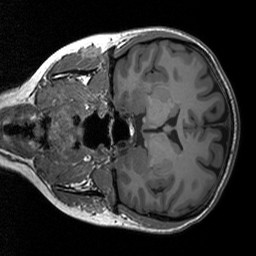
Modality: T1w
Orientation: coronal
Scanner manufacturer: siemens
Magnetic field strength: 3 T
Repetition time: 1.76 s
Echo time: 0.0022 s